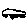
Label: car